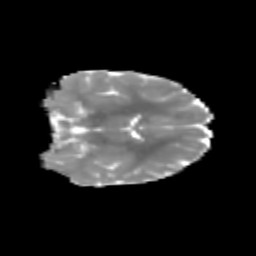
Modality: MD
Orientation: coronal
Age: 7
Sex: female
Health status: healthy